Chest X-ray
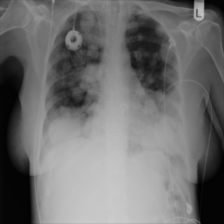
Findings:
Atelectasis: negative
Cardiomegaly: negative
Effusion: negative
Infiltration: negative
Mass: positive
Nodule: positive
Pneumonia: negative
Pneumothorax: negative
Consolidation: positive
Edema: negative
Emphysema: negative
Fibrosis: negative
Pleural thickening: negative
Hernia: negative